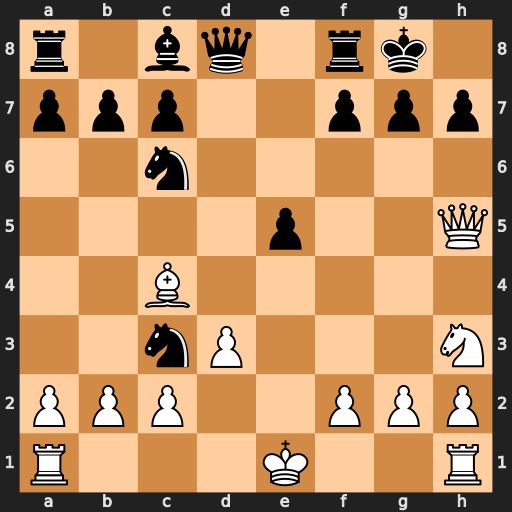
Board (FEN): r1bq1rk1/ppp2ppp/2n5/4p2Q/2B5/2nP3N/PPP2PPP/R3K2R
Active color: w
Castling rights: KQ
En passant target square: -
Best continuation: Ng5 Qxg5 Qxg5